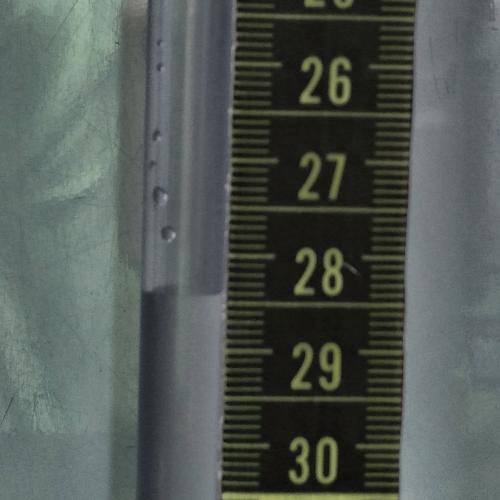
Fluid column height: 28.4 cm